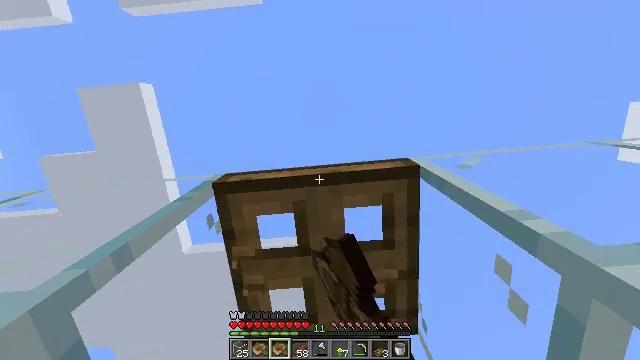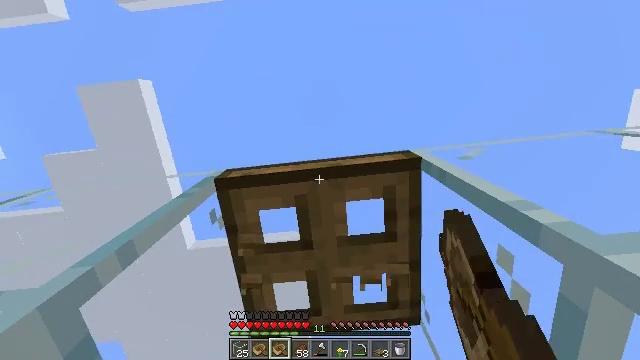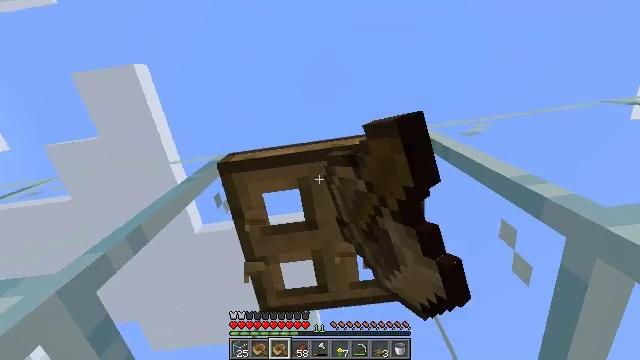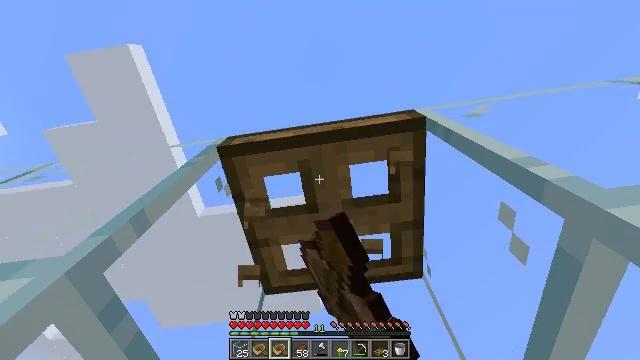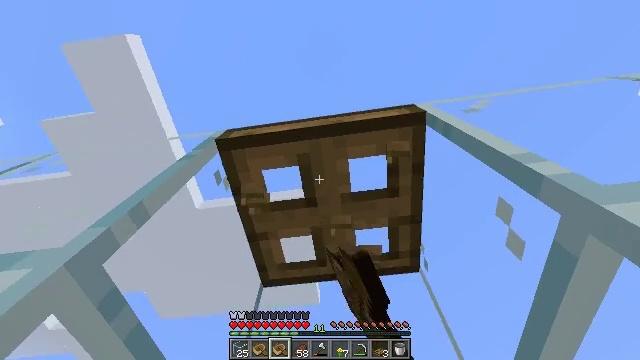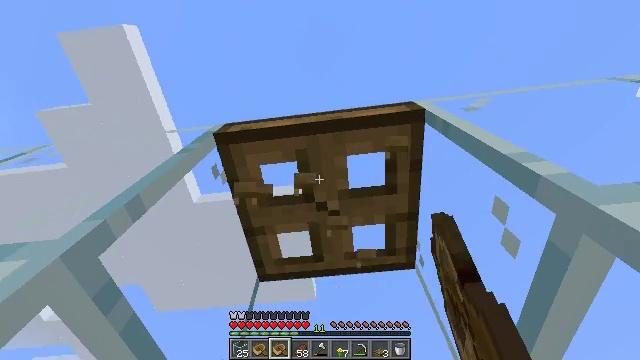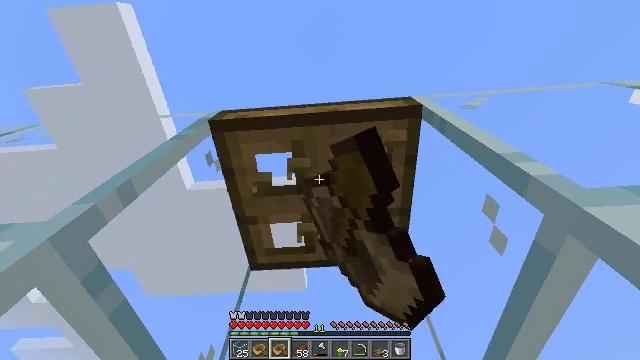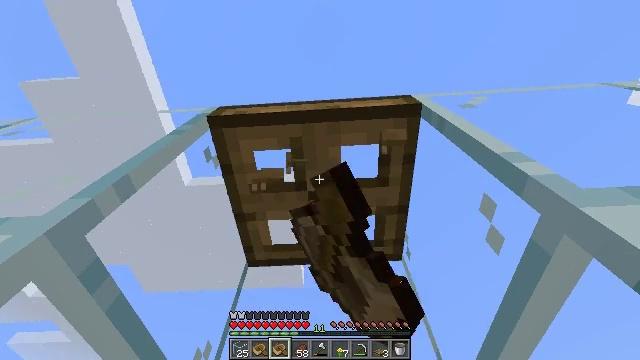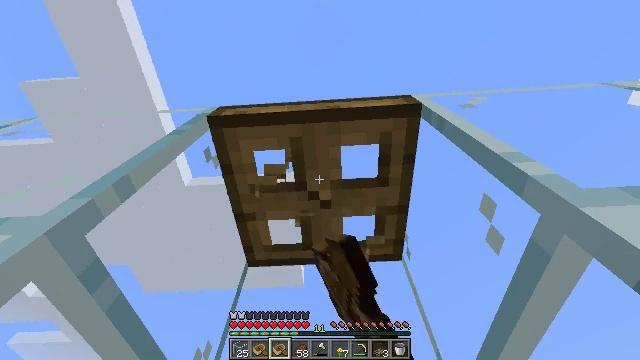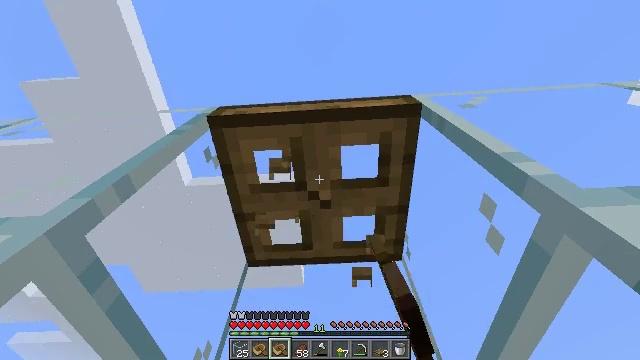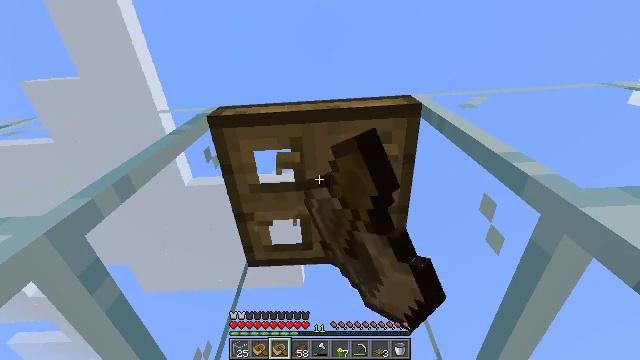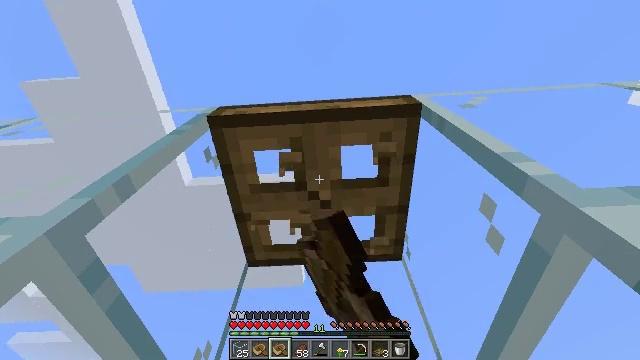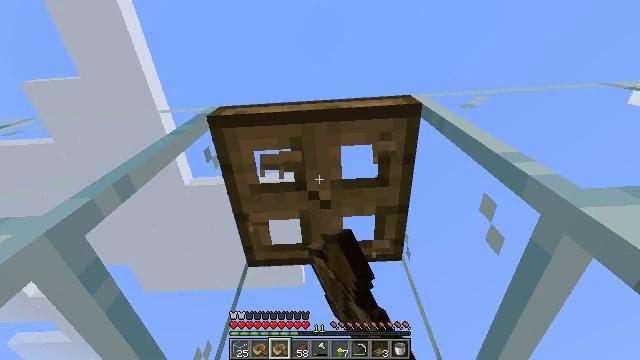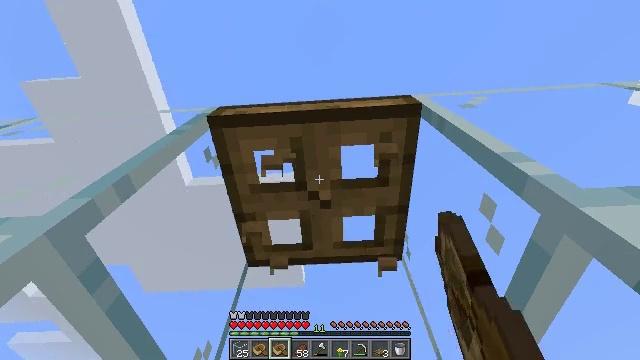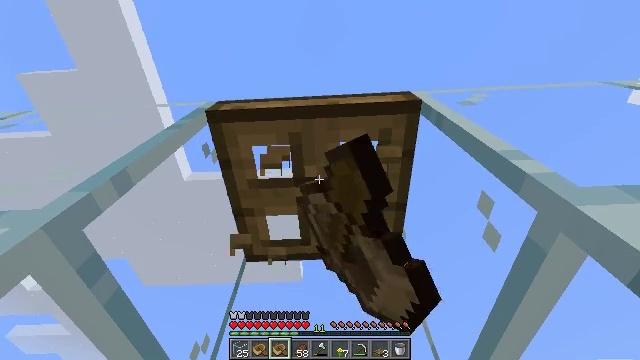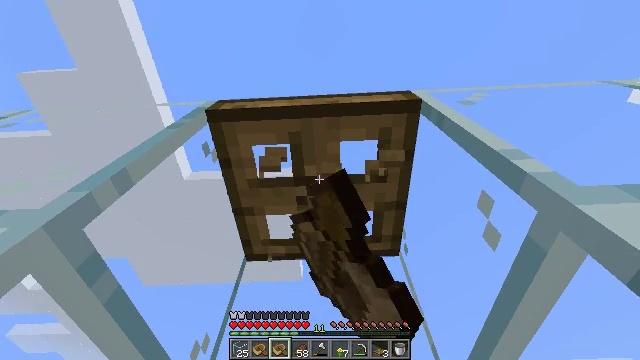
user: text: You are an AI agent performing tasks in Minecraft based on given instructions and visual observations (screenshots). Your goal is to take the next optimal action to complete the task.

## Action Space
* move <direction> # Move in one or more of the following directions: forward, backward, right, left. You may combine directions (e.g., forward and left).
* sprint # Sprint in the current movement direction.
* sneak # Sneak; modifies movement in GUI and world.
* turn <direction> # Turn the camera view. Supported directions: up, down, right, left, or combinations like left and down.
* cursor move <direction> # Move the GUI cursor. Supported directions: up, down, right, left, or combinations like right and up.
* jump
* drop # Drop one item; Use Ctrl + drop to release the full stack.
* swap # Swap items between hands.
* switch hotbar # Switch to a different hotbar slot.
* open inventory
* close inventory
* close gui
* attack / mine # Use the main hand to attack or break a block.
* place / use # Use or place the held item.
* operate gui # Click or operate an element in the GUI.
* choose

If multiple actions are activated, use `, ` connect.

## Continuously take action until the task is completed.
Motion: motion action
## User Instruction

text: Break the oak trapdoor to collect it.
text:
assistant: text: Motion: turn left and down, attack / mine
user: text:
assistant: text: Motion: turn left and down, attack / mine
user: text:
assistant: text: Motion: turn down, attack / mine
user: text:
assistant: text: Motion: turn down, attack / mine
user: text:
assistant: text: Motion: turn right, attack / mine
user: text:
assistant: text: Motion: turn right and down, attack / mine
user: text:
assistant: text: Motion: attack / mine
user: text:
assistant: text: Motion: attack / mine
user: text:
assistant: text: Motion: attack / mine
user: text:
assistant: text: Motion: attack / mine
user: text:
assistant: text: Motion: attack / mine
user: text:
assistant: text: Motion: attack / mine
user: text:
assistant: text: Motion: attack / mine
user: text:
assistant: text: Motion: attack / mine
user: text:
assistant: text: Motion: attack / mine
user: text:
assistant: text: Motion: attack / mine
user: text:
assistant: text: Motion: attack / mine
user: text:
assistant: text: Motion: attack / mine
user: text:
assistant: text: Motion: attack / mine
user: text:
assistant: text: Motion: attack / mine
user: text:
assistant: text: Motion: attack / mine
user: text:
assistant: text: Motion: attack / mine
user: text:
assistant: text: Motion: attack / mine
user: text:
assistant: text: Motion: attack / mine
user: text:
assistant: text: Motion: attack / mine
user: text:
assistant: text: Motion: attack / mine
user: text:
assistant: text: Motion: attack / mine
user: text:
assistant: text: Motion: attack / mine
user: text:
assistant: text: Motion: attack / mine
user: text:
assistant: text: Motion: attack / mine